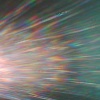
Label: sunburn